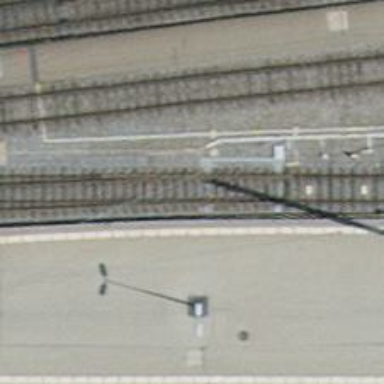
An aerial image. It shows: Railway switch with the turnout on the left side.